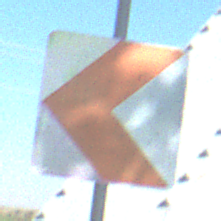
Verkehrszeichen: RichtungstafelnInKurvenKleinRechts
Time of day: MorningAfternoon
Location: Outdoor (Special)
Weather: Clear
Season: NotSpecified
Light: Natural